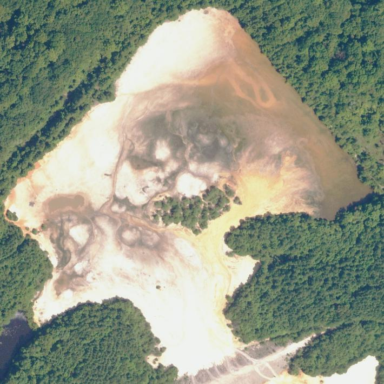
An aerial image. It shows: Tailings pond that is man-made.